Question: There is a new HTML5 attribute for input field which pops up a bubble message when submitting form and the field is empty. Is there any way of popping up the same bubble with different text? I want to use it for different validations (not just if it's empty or not).
Here is a screenshot on this bubble (pop-up) in Chrome:

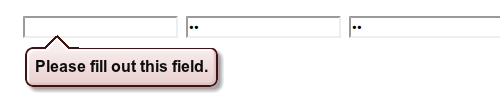
Answer: HTML5 provides a method called <URL> on input/change.
I have written a polyfill script, which not only implements those HTML5 form methods in all browsers, but also adds a <URL>, which makes it more easy to add custom validation constraints with custom messages.
Note: You don't need to implement webshims lib to make use of this script. It also works without webshims lib. (But if you use webshims lib, you will get constraint validation in all browsers including IE6). If you don't want to have this cross-browser, simply take only the <URL>.
Note that if you do make a change to the message by setting a custom message, you have to include a way to clear the message such as
myFormElement.setCustomValidity('');
if you don't clear the message, the form element will be seen as invalid and the form will not submit.